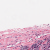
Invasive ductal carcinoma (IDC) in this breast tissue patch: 0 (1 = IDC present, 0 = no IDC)